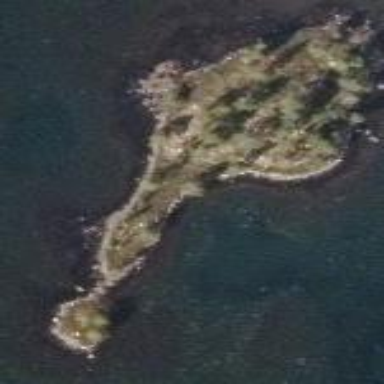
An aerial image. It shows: Islet.